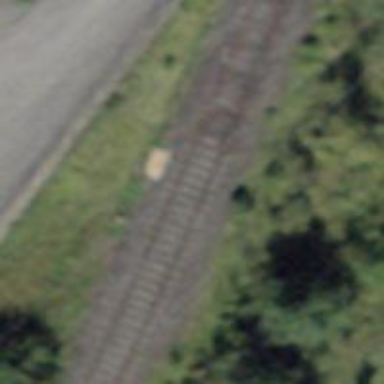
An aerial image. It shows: Single-track spur railway line.